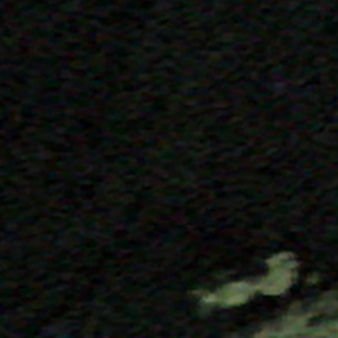
Label: other